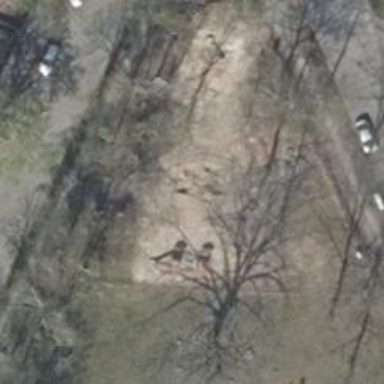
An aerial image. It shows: Playground featuring swings.